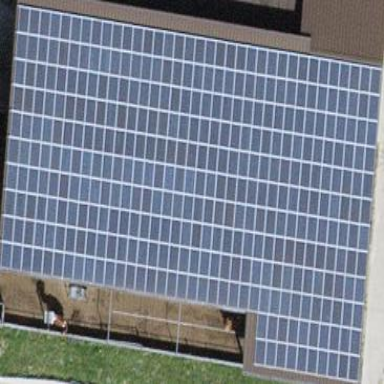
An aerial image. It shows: Solar power generator utilizing photovoltaic technology with solar photovoltaic panels.